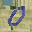
Label: 0